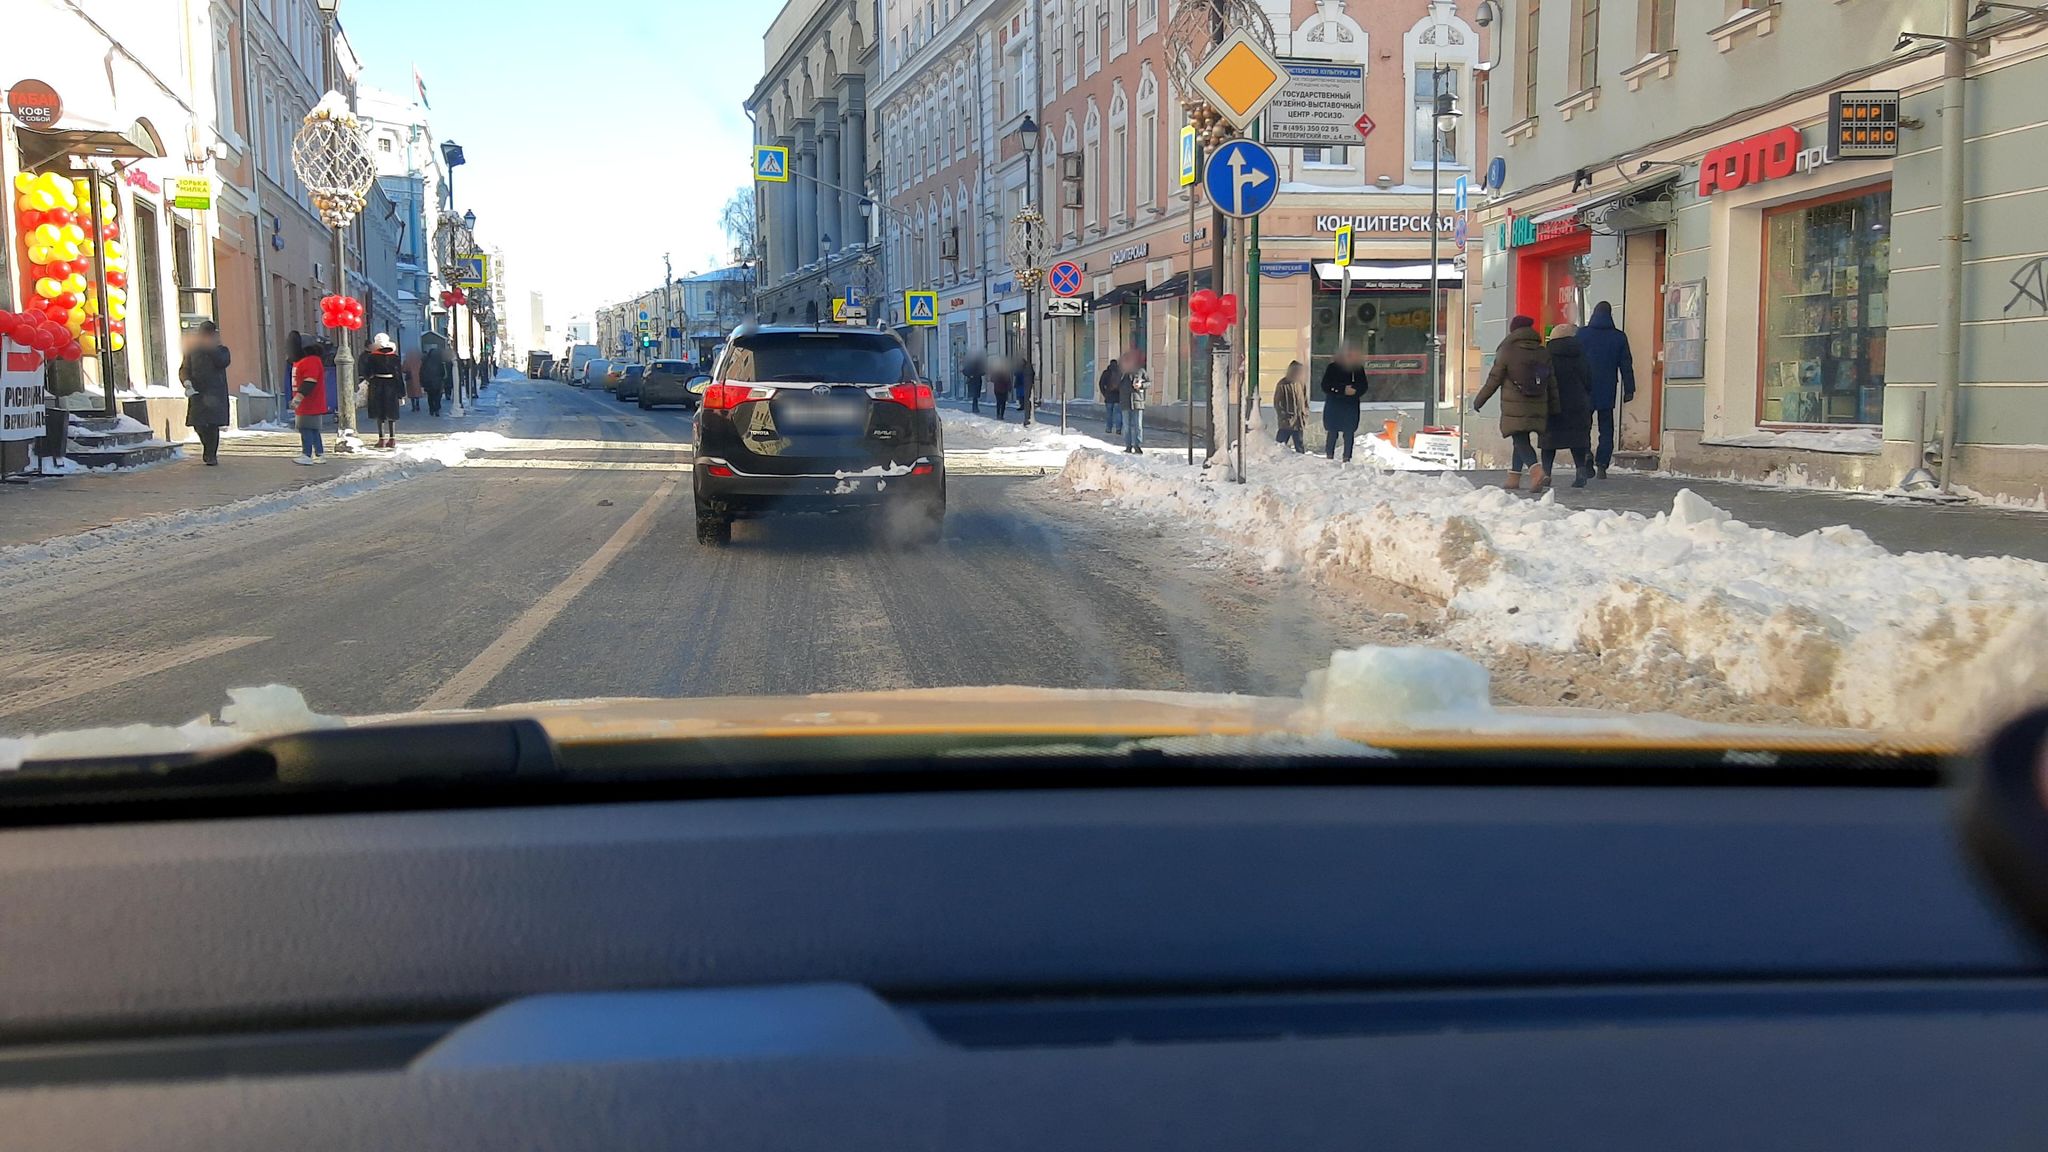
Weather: snowy
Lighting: day
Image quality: good
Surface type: driving surface
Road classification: secondary
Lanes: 2
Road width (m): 3.6
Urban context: urban centre
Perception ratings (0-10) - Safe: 4.96, Lively: 6.94, Beautiful: 5.54, Boring: 4.81, Depressing: 1.32, Wealthy: 6.13